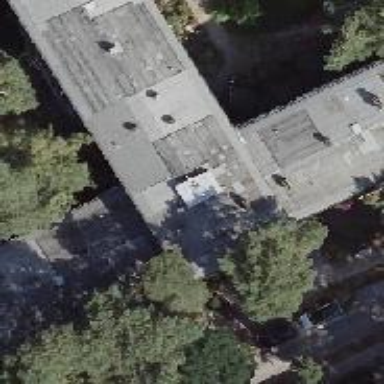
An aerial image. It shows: Apartment building with flat roof.